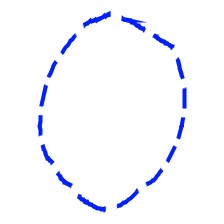
Shape: circle